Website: ulta-beauty
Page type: customer-info-address
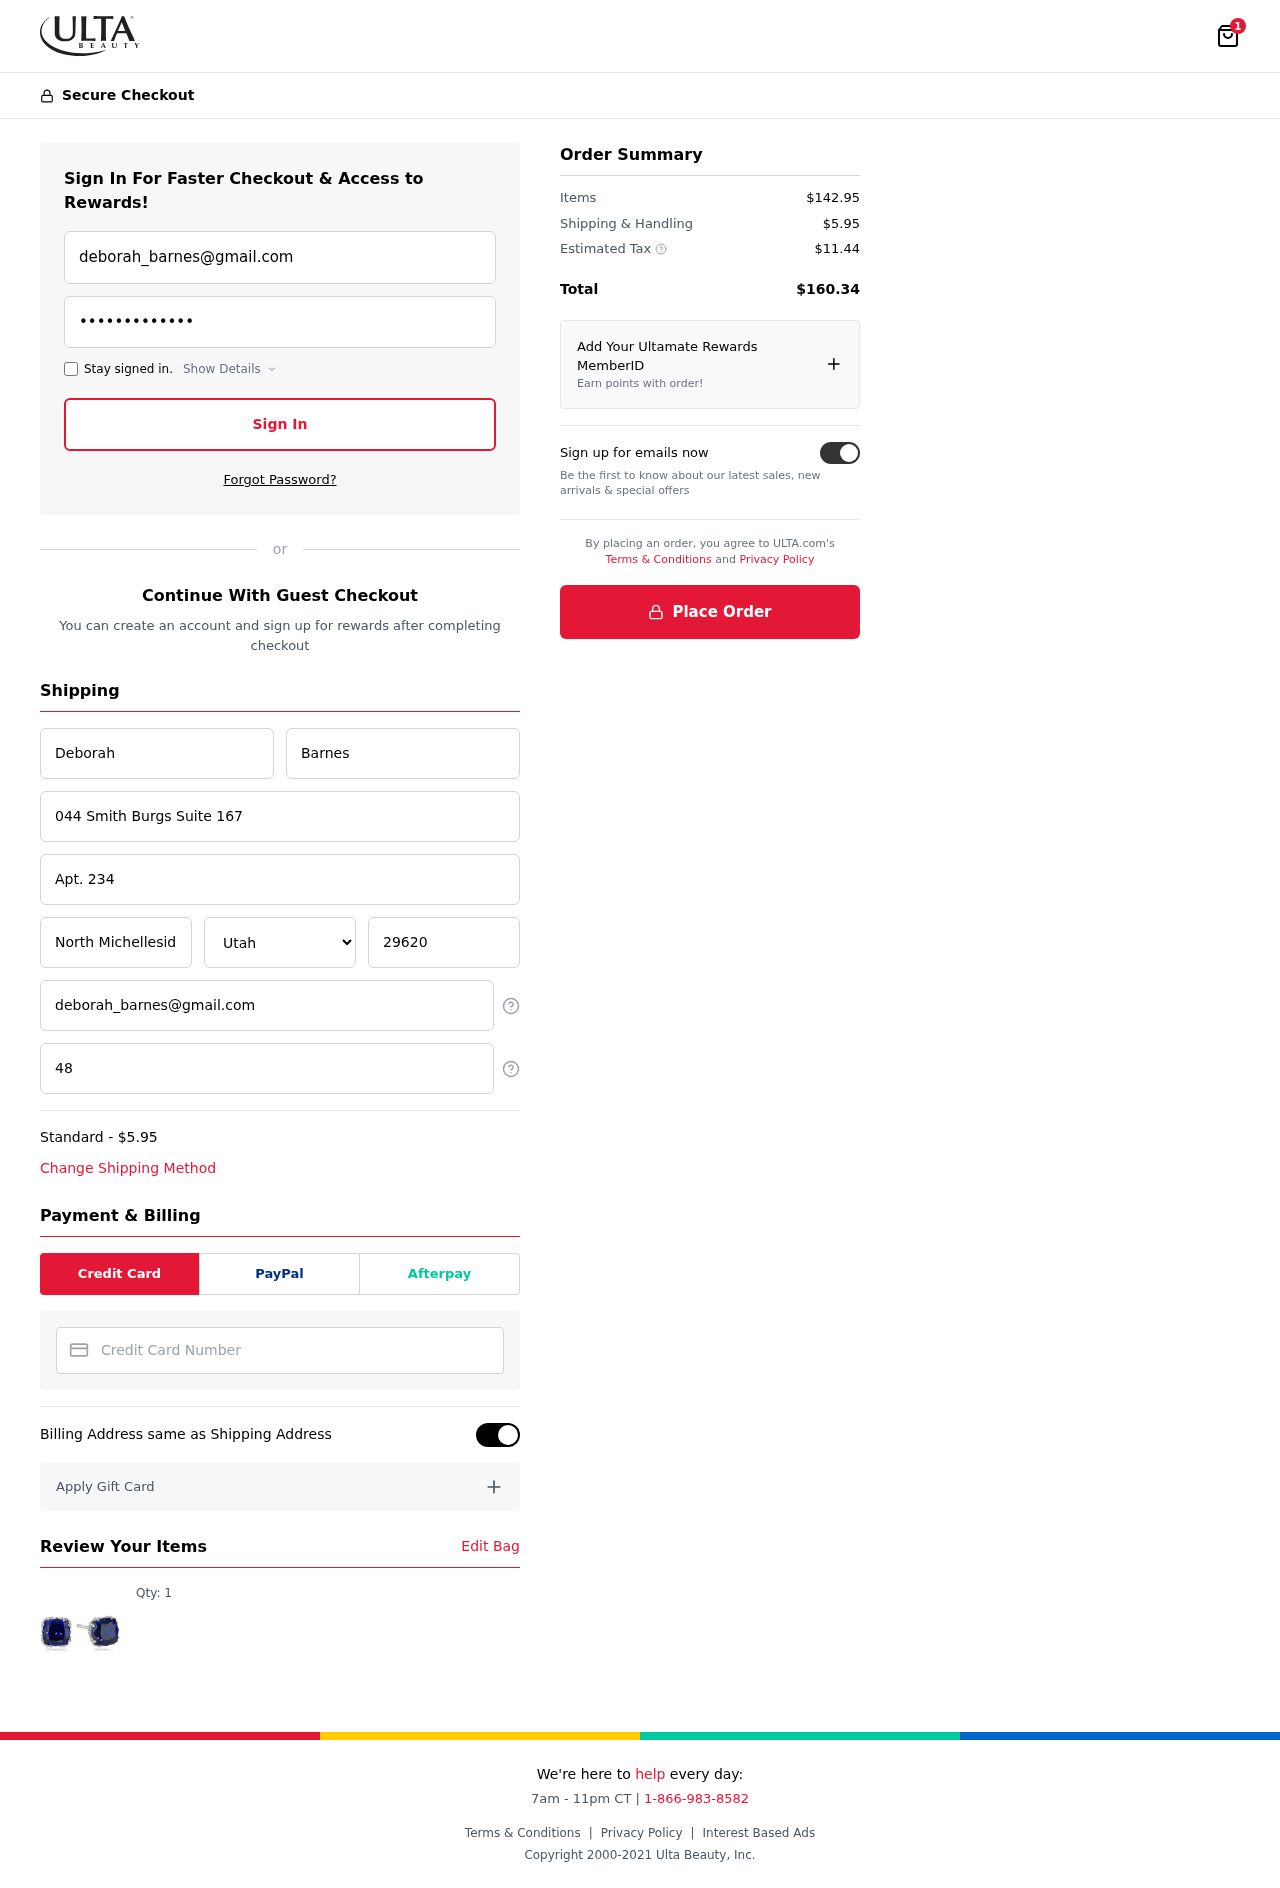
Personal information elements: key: PII_CARD_NUMBER
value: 2252 4529 0184 4831
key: PII_CITY
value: North Michelleside
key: PII_EMAIL
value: deborah_barnes@gmail.com
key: PII_FIRSTNAME
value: Deborah
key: PII_LASTNAME
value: Barnes
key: PII_PHONE
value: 4869172914
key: PII_POSTCODE
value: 29620
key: PII_STATE
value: Utah
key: PII_STREET
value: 044 Smith Burgs Suite 167
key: PII_STREET2
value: Apt. 234
Product elements: key: PRODUCT1_QUANTITY
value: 1
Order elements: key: ORDER_NUM_ITEMS
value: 1
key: ORDER_SHIPPING_COST
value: $5.95
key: ORDER_ITEMS_TOTAL
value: $142.95
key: ORDER_SHIPPING_COST2
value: $5.95
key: ORDER_TAX
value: $11.44
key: ORDER_TOTAL
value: $160.34